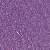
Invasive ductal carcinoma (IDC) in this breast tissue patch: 1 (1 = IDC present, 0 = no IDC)